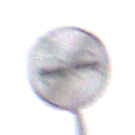
Verkehrszeichen: EndeUeberholverbot
Umgebung: Outdoor, RoadRail
Tageszeit: Midday
Wetter: Overcast
Licht: Natural
Jahreszeit: NotSpecified
Kontrast: LowContrast